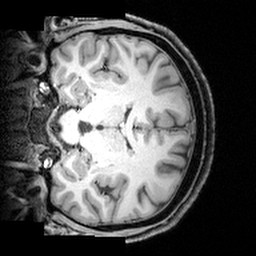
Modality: T1w
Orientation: coronal
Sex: male
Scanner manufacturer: siemens
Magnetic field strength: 3 T
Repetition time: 1.9 s
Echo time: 0.00397 s